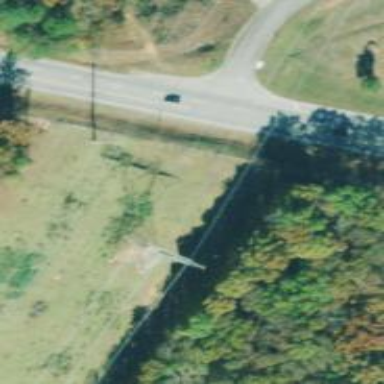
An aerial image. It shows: Lattice structure tower.